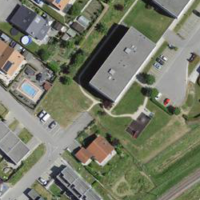
EUNIS habitat code: 55
Species observed at this site:
Primula veris